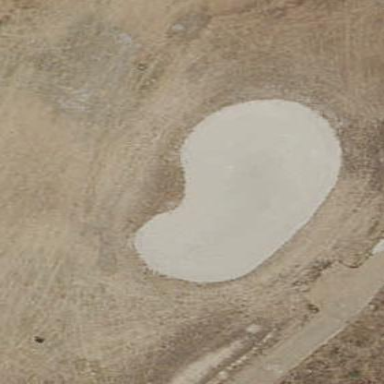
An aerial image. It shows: Bunker on golf course.